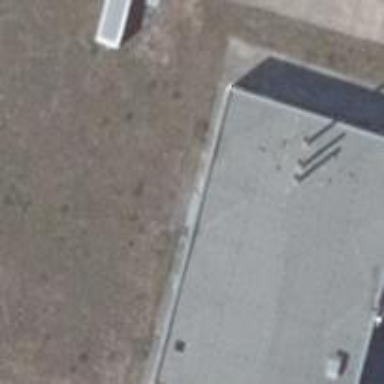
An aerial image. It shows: Industrial building with flat gray roof.